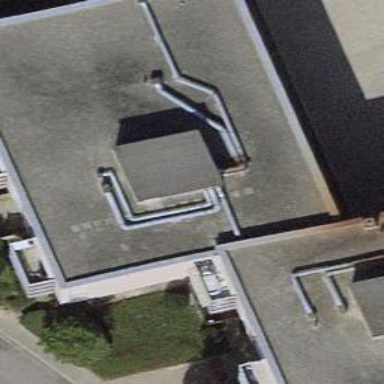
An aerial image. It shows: Apartment building with flat roof.